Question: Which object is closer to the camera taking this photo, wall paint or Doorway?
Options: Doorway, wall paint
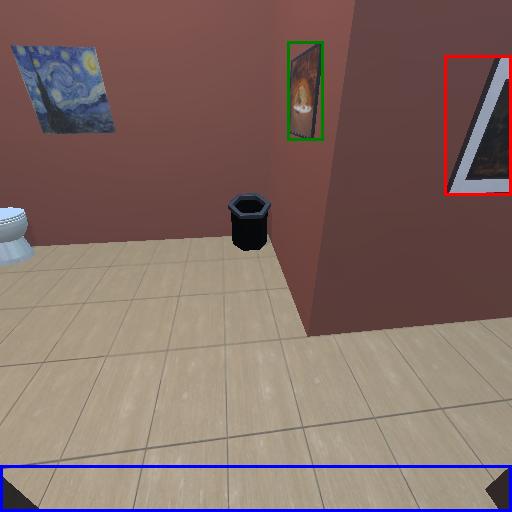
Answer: Doorway